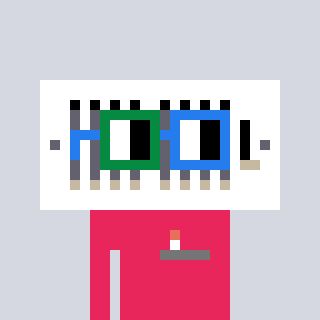
a pixel art character with square green and blue glasses, a vent-shaped head and a redpinkish-colored body on a cool background